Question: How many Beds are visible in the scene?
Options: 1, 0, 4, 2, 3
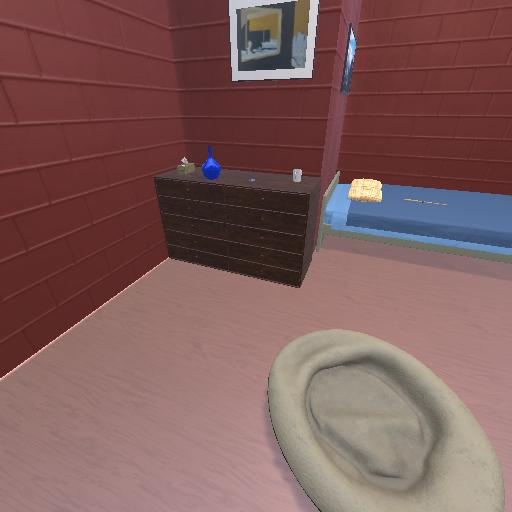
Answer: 1